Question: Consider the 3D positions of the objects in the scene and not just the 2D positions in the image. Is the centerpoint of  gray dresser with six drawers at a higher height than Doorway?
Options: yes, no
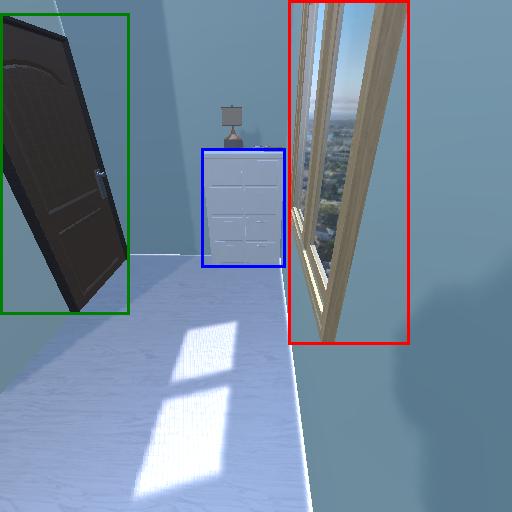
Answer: yes